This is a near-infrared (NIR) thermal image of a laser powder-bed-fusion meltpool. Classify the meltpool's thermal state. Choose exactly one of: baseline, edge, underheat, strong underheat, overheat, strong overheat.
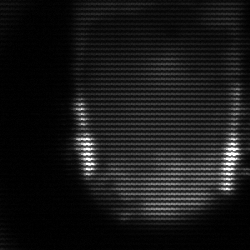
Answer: baseline